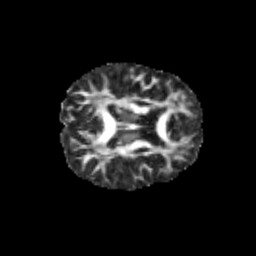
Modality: FA
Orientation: axial
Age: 12
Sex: female
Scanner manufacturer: siemens
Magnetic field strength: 3 T
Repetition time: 3.8 s
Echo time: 0.07 s